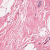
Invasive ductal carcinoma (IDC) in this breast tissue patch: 0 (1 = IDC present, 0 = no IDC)